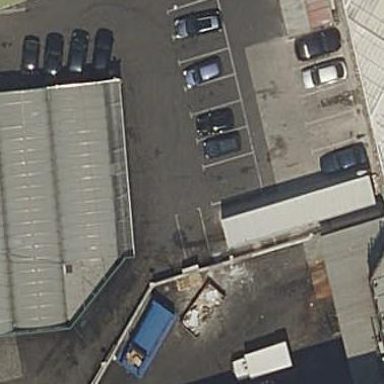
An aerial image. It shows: Building that houses car repair shop.